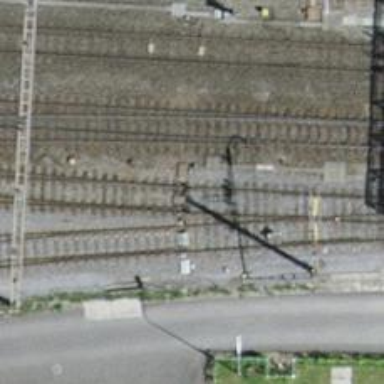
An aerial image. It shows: Railway switch.